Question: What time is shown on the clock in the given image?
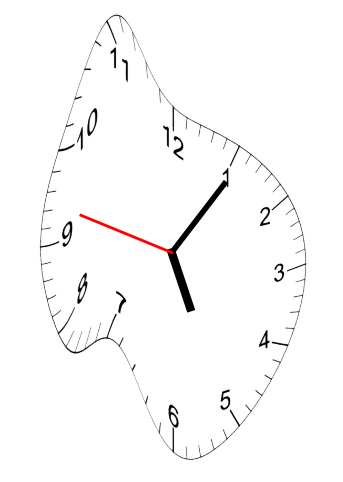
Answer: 05:05:47